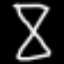
Label: hourglass